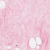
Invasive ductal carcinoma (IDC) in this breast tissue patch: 0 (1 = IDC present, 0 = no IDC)